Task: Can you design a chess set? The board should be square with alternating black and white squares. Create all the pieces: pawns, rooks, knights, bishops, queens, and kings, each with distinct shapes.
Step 4283:
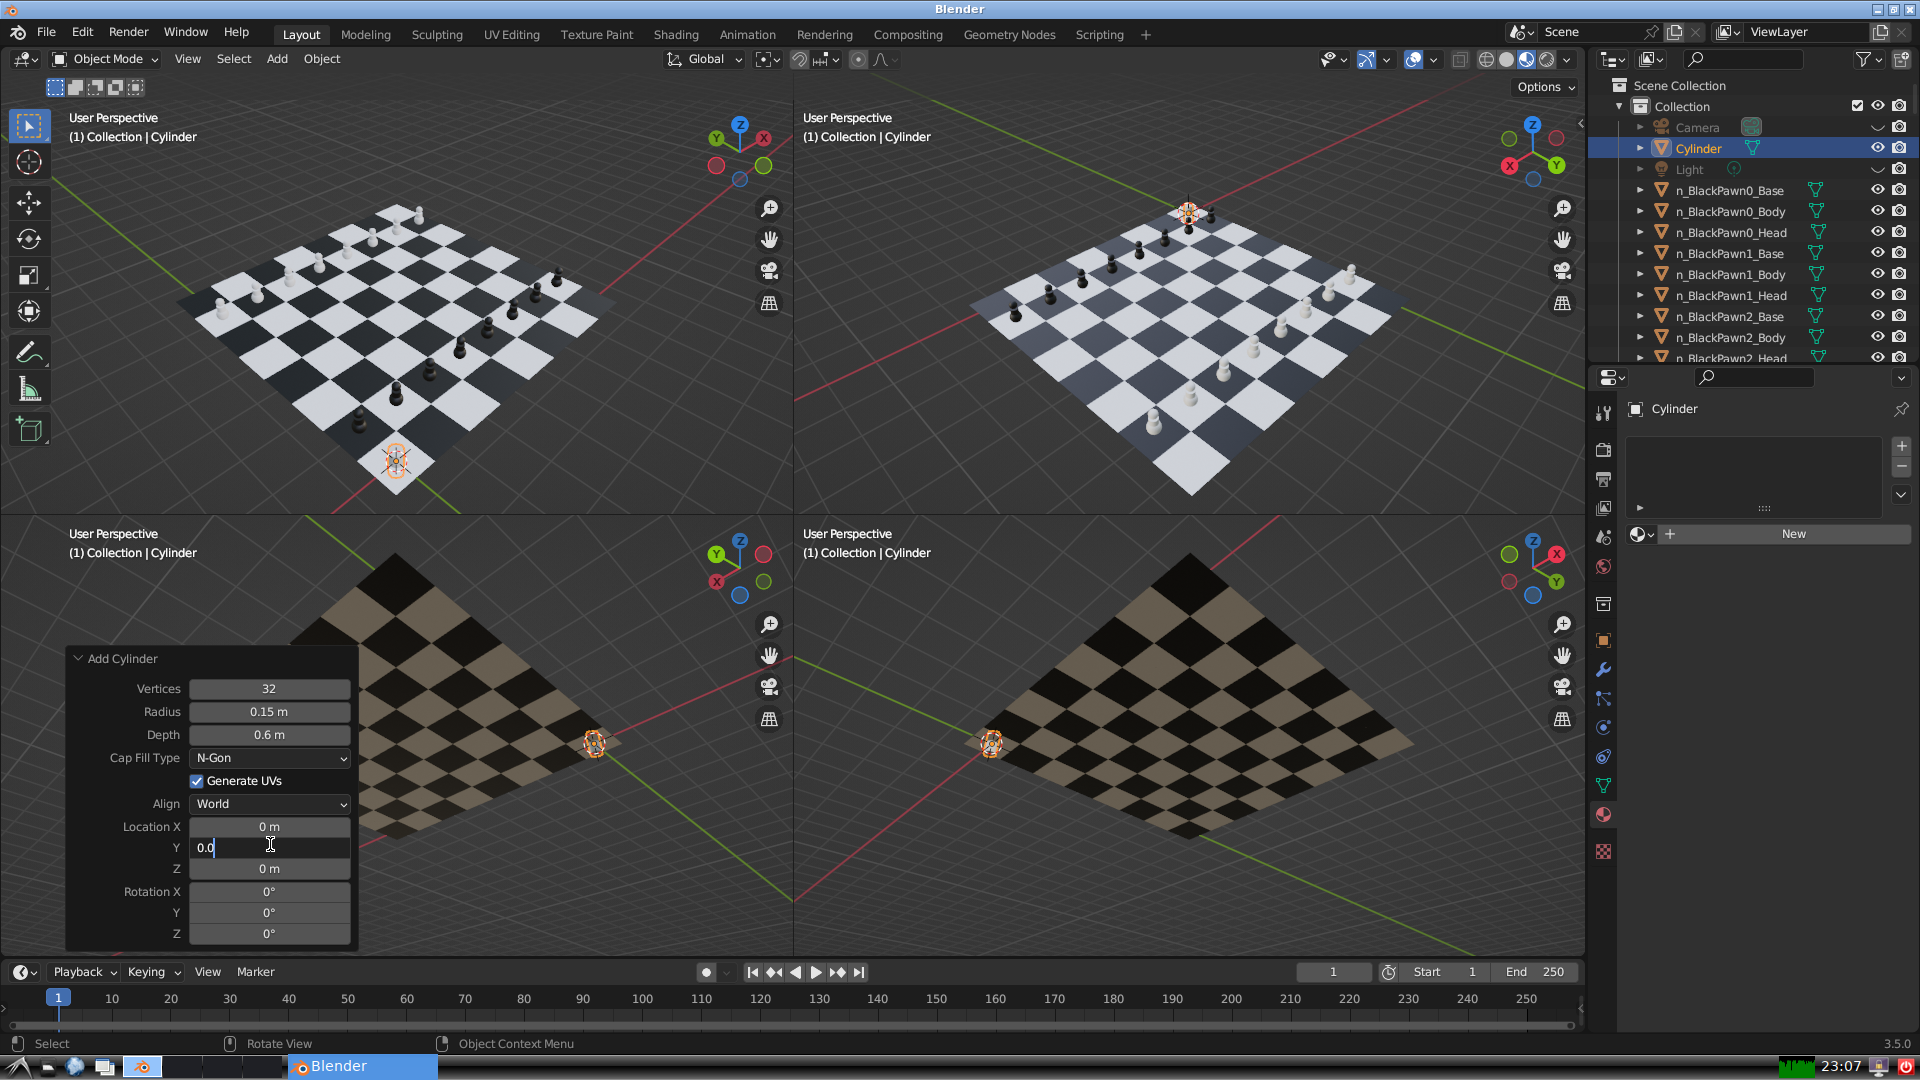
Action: {"key_press": ['Return']}